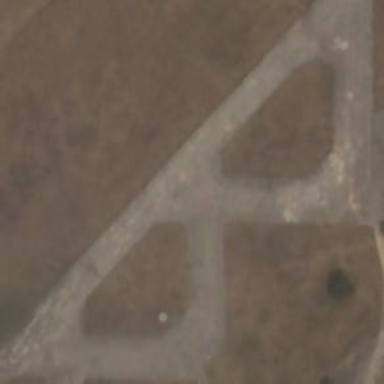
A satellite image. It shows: Image of taxiway at airport.